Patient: sex M, age 51
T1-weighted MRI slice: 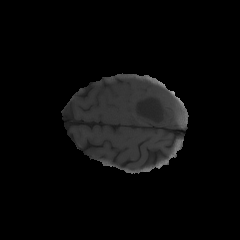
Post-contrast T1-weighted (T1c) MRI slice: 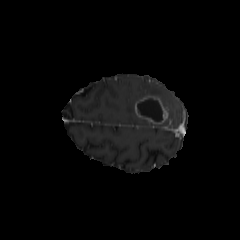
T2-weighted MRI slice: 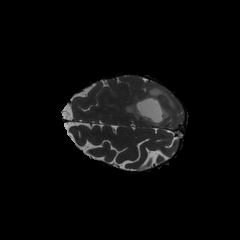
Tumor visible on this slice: yes
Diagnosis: Glioblastoma, IDH-wildtype
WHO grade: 4